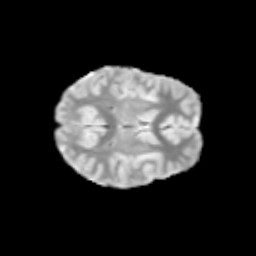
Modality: T2w
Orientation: axial
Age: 11
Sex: female
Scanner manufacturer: siemens
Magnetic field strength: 3 T
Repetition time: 3.8 s
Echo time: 0.07 s